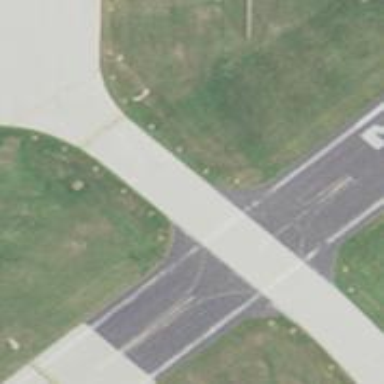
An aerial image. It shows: View of taxiway at the airport.